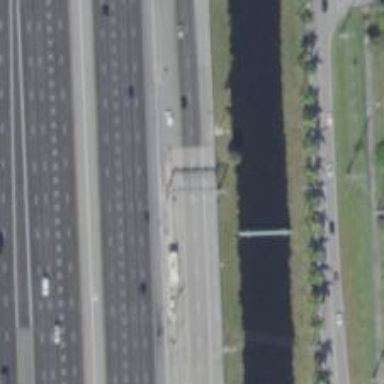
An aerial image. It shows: Toll gantry on the road.